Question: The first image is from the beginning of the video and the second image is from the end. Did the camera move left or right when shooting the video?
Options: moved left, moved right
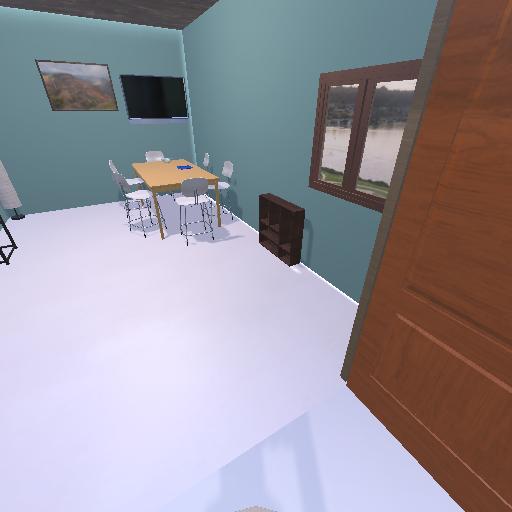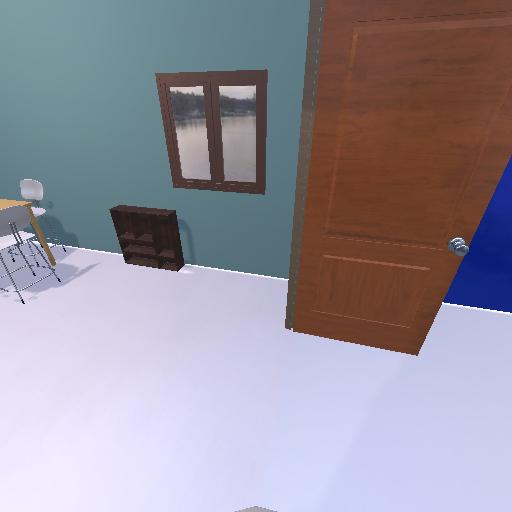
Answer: moved left